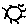
Label: sun